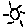
Label: sun